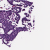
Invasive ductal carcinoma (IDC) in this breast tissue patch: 0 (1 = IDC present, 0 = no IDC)